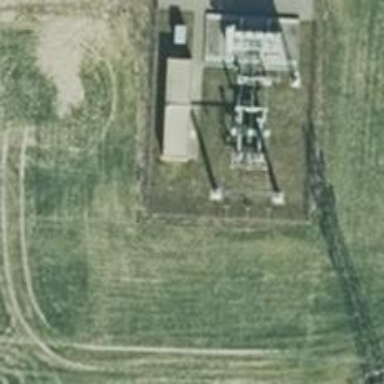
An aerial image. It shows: Power line in the image.